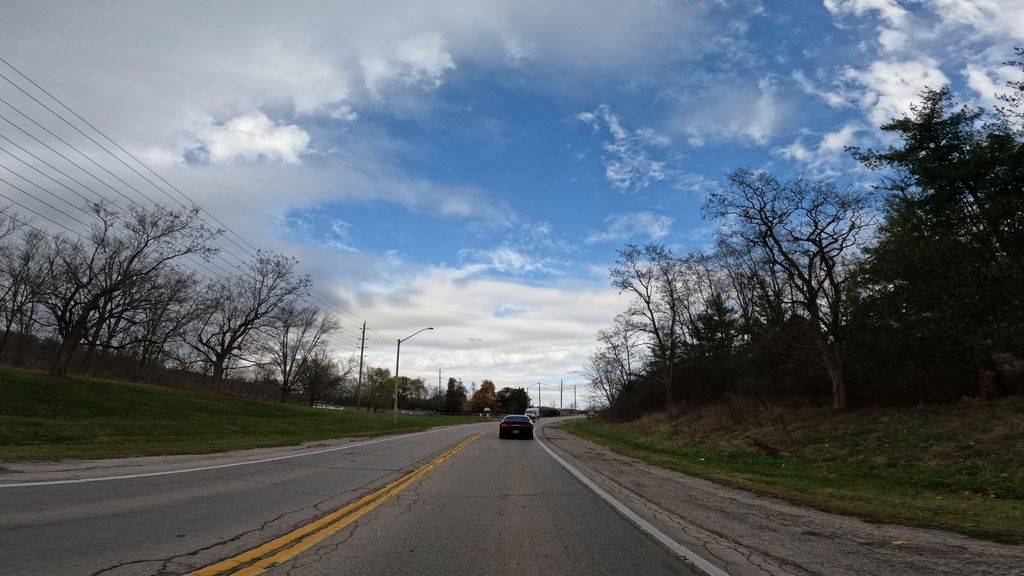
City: hamilton